Question: so currently i'm trying to crop and resize a picture to fit it into a specific size without losing the ratio.
a small image to show what i mean:

i played a bit with <URL> but they don't work with png's and have problems with gifs. also the image doesn't get cropped.
does anyone have a suggestion how to do this resizing the best way or probably have a link to an existing library/categorie/whatever?
thanks for all hints!
p.s.: does ios implement a "select a excerpt" so that i have the right ratio and only have to scale it?!
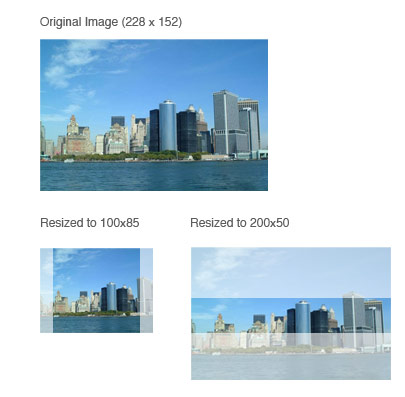
Answer: This method will do what you want and is a category of UIImage for ease of use. I went with resize then crop, you could switch the code around easily enough if you want crop then resize. The bounds checking in the function is purely illustrative. You might want to do something different, for example center the crop rect relative to the outputImage dimensions but this ought to get you close enough to make whatever other changes you need.
'''
@implementation UIImage( resizeAndCropExample )
- (UIImage *) resizeToSize:(CGSize) newSize thenCropWithRect:(CGRect) cropRect {
CGContextRef context;
CGImageRef imageRef;
CGSize inputSize;
UIImage *outputImage = nil;
CGFloat scaleFactor, width;
// resize, maintaining aspect ratio:
inputSize = self.size;
scaleFactor = newSize.height / inputSize.height;
width = roundf( inputSize.width * scaleFactor );
if ( width > newSize.width ) {
scaleFactor = newSize.width / inputSize.width;
newSize.height = roundf( inputSize.height * scaleFactor );
} else {
newSize.width = width;
}
UIGraphicsBeginImageContext( newSize );
context = UIGraphicsGetCurrentContext();
// added 2016.07.29, flip image vertically before drawing:
CGContextSaveGState(context);
CGContextTranslateCTM(context, 0, newSize.height);
CGContextScaleCTM(context, 1, -1);
CGContextDrawImage(context, CGRectMake(0, 0, newSize.width, newSize.height, self.CGImage);
// // alternate way to draw
// [self drawInRect: CGRectMake( 0, 0, newSize.width, newSize.height )];
CGContextRestoreGState(context);
outputImage = UIGraphicsGetImageFromCurrentImageContext();
UIGraphicsEndImageContext();
inputSize = newSize;
// constrain crop rect to legitimate bounds
if ( cropRect.origin.x >= inputSize.width || cropRect.origin.y >= inputSize.height ) return outputImage;
if ( cropRect.origin.x + cropRect.size.width >= inputSize.width ) cropRect.size.width = inputSize.width - cropRect.origin.x;
if ( cropRect.origin.y + cropRect.size.height >= inputSize.height ) cropRect.size.height = inputSize.height - cropRect.origin.y;
// crop
if ( ( imageRef = CGImageCreateWithImageInRect( outputImage.CGImage, cropRect ) ) ) {
outputImage = [[[UIImage alloc] initWithCGImage: imageRef] autorelease];
CGImageRelease( imageRef );
}
return outputImage;
}
@end
'''